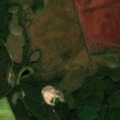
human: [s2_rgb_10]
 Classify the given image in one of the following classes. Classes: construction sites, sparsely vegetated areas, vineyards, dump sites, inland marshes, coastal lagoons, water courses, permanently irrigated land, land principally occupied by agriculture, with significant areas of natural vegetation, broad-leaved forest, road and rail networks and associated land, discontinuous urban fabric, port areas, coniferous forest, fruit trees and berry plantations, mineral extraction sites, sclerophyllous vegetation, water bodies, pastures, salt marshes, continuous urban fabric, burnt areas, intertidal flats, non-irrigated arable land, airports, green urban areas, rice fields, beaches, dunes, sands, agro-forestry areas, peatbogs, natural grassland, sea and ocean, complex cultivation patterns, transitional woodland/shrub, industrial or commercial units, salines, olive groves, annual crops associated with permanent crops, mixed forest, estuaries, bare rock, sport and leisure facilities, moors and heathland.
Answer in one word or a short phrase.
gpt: non-irrigated arable land, coniferous forest, mixed forest, peatbogs